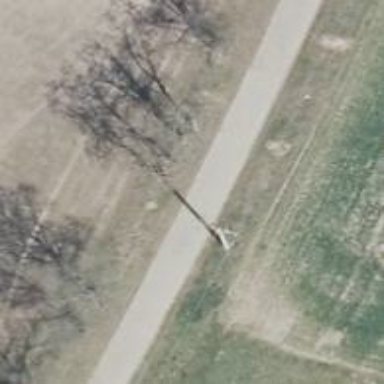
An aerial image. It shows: Power pole.